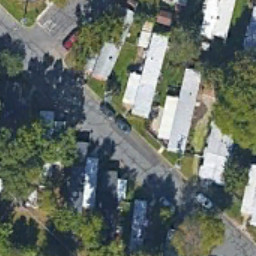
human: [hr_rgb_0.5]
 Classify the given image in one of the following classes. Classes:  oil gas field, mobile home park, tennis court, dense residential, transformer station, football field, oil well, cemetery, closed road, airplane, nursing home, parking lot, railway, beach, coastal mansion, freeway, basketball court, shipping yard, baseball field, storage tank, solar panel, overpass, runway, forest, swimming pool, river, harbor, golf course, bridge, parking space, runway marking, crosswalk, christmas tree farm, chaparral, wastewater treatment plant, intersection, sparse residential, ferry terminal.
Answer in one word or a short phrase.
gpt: mobile home park